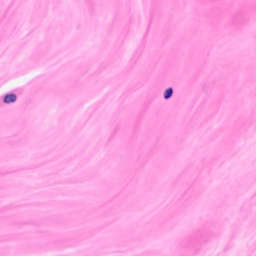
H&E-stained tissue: Breast